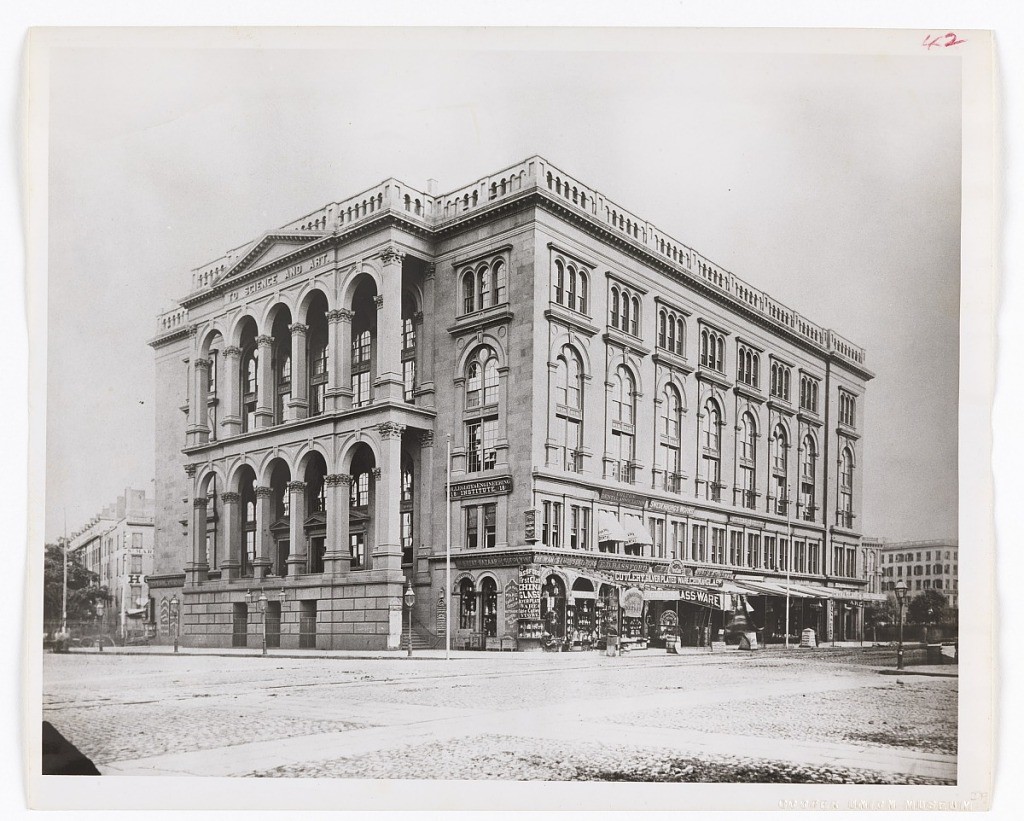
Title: Cooper Union Building
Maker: Rockwell, American, active 1860s
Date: ca. 1867
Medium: Photograph mounted to board
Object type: Photograph
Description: View of main entrance of Cooper Union Building as seen from the northwest corner of Astor Place and approximately Fourth Avenue in Manhattan.